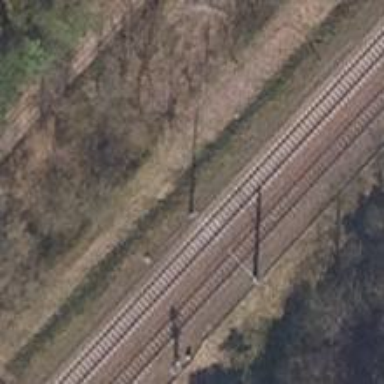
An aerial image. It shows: Milestone along the railway track with catenary mast.